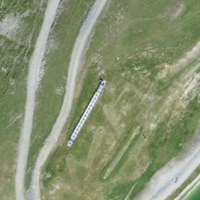
EUNIS habitat code: 23
Species observed at this site:
Chamaenerion angustifolium
Anthus spinoletta